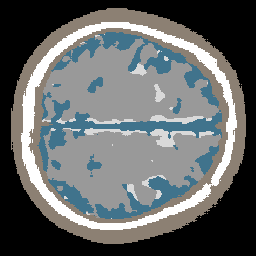
Label: no_lesion